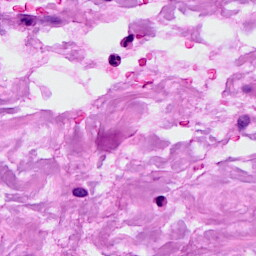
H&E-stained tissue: Breast